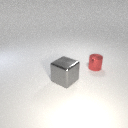
large gray metal cube to the left of small red metal cylinder